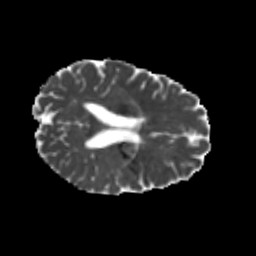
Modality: MD
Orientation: axial
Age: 23
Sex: female
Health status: healthy
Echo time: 0.074 s